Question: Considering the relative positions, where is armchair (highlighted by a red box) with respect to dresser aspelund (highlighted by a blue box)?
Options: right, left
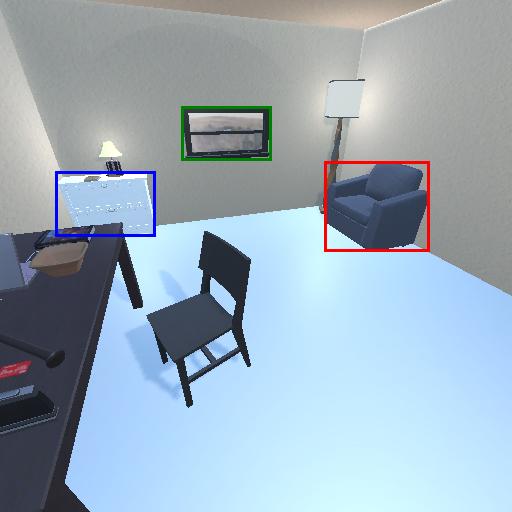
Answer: right